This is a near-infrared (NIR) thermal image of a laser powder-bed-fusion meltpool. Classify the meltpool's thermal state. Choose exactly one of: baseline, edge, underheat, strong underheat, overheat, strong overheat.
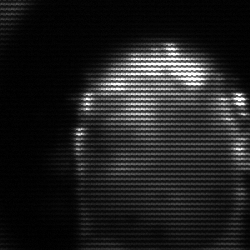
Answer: baseline